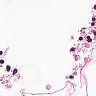
Metastatic tissue present: no